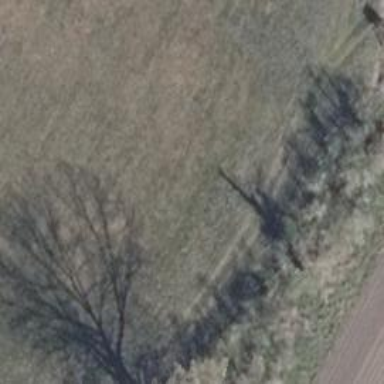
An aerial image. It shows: Grass track with grade5 tracktype.